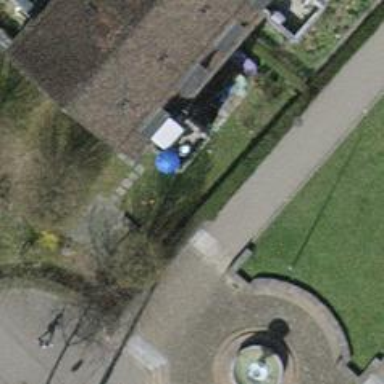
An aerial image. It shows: Steps with paving stones. There is ramp available as well.